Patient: sex F, age 62
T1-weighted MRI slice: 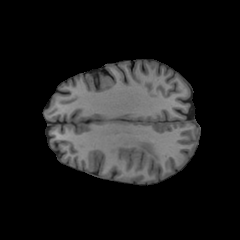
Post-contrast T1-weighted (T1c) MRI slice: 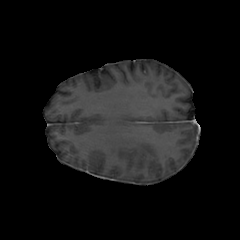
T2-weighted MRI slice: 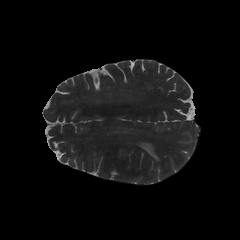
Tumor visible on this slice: yes
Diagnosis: Glioblastoma, IDH-wildtype
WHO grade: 4